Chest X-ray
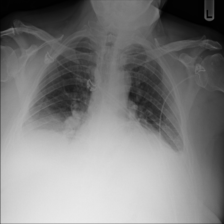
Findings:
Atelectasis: positive
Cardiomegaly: negative
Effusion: positive
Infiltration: positive
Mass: negative
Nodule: negative
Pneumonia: negative
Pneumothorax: negative
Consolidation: negative
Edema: negative
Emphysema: negative
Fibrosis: negative
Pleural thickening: negative
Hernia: negative